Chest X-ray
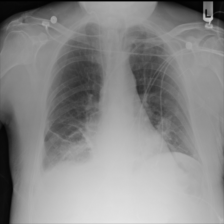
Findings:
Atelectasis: positive
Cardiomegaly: negative
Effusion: negative
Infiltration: positive
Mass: negative
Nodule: negative
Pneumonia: negative
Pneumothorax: negative
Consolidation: negative
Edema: negative
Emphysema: negative
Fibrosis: negative
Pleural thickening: negative
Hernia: negative